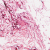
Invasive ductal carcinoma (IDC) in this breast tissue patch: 0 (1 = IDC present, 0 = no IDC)